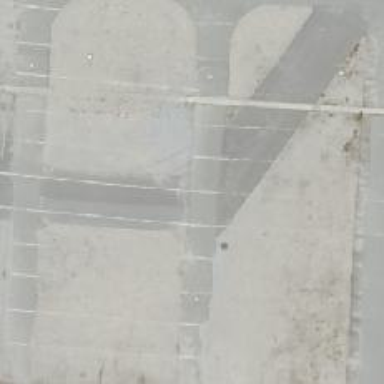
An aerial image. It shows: Asphalt parking aisle road for service vehicles.